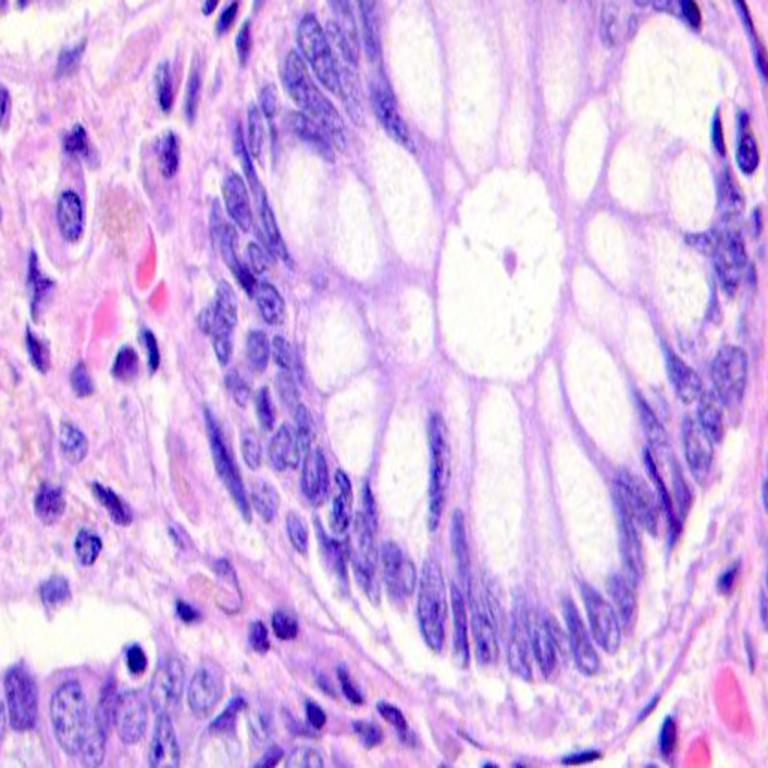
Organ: colon
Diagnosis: benign